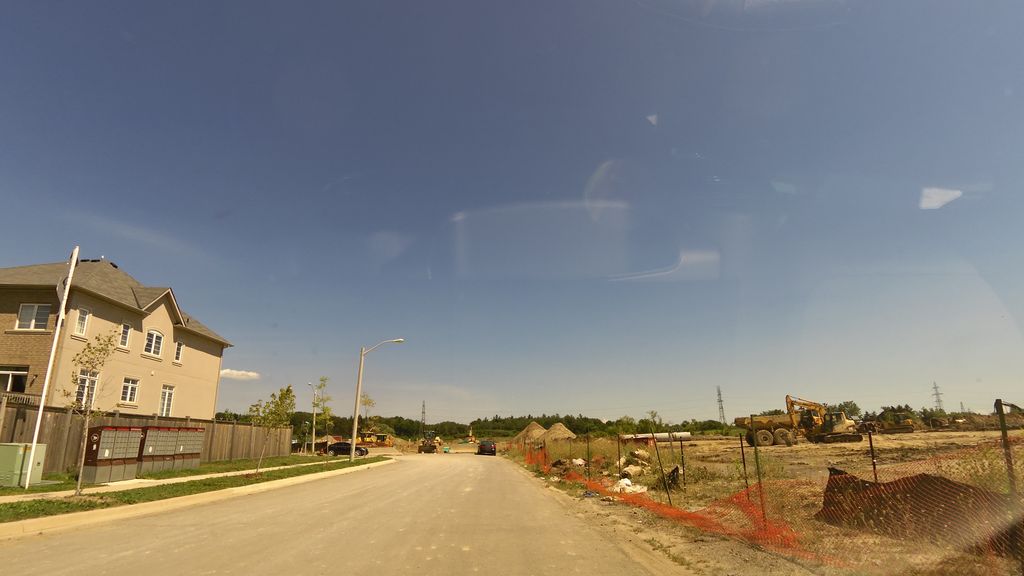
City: hamilton